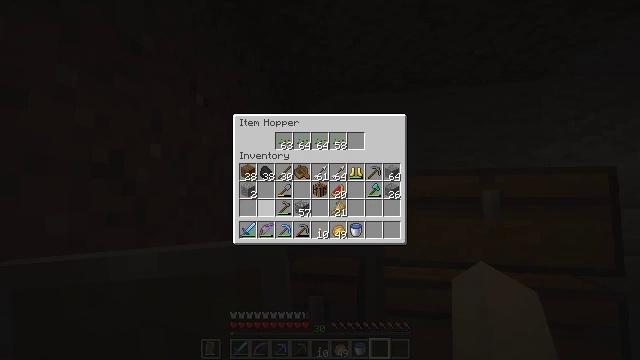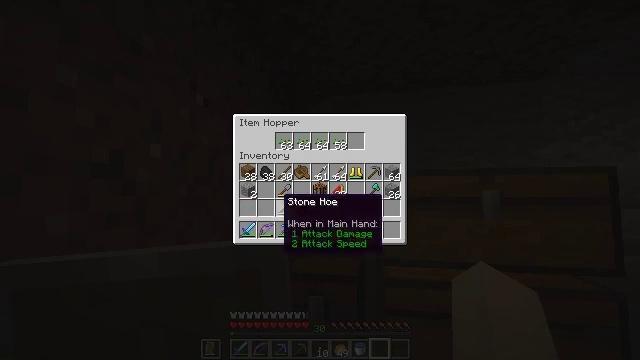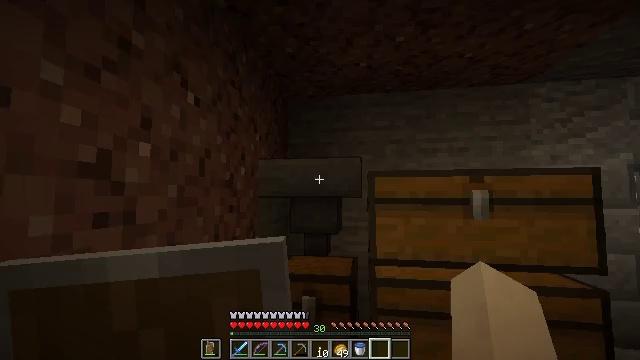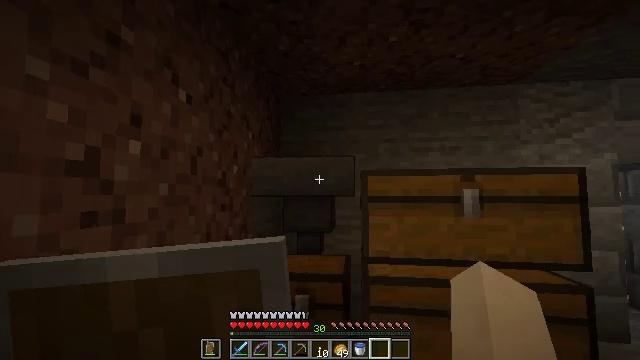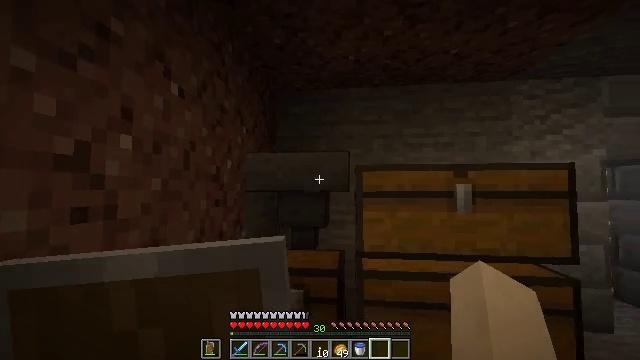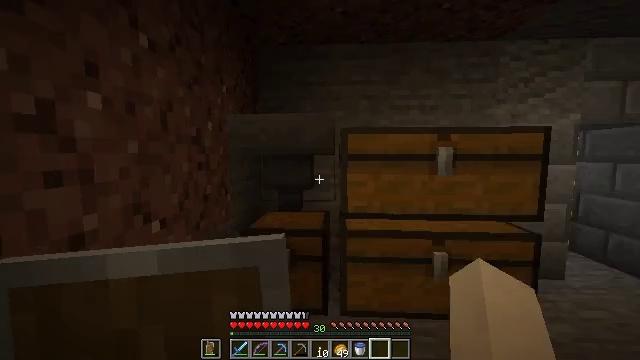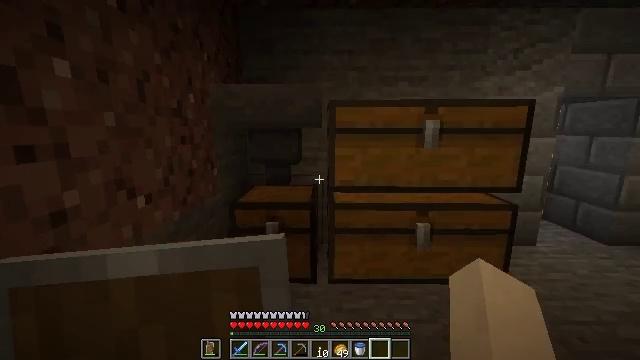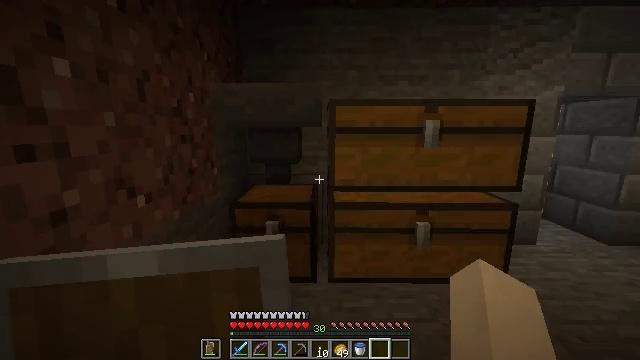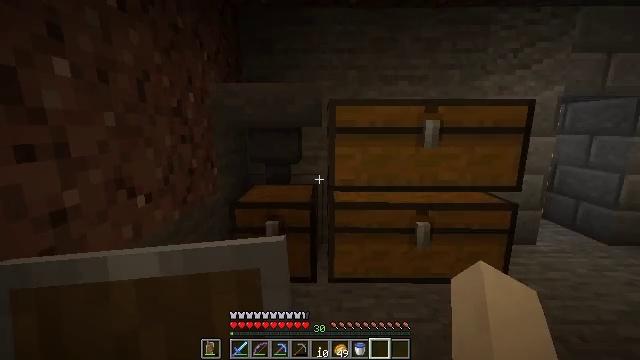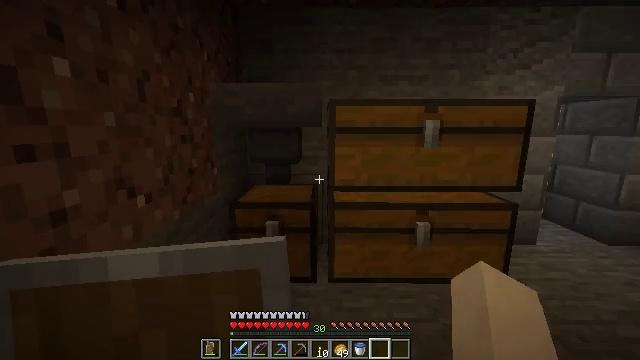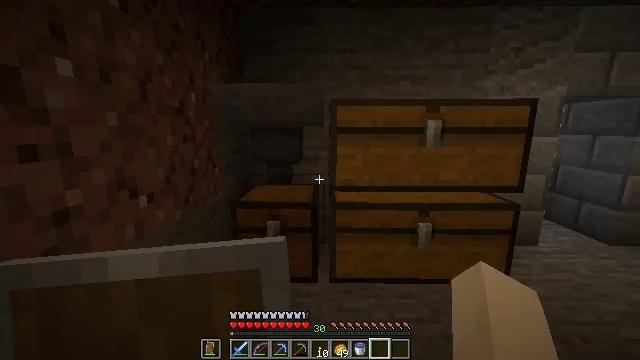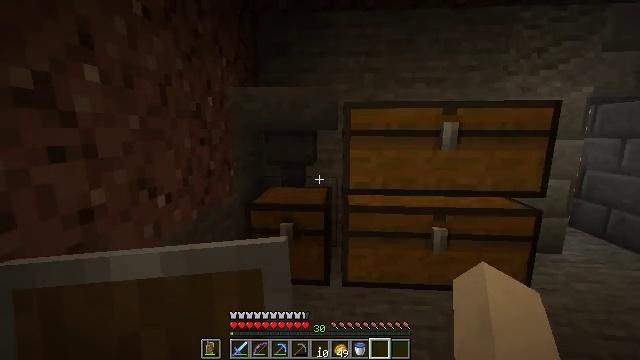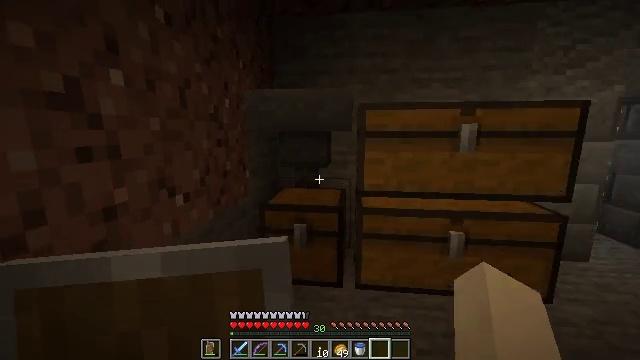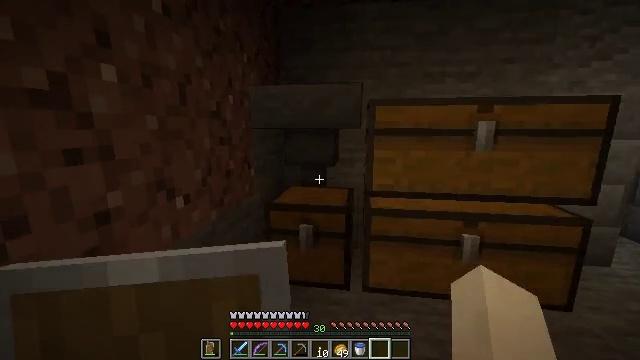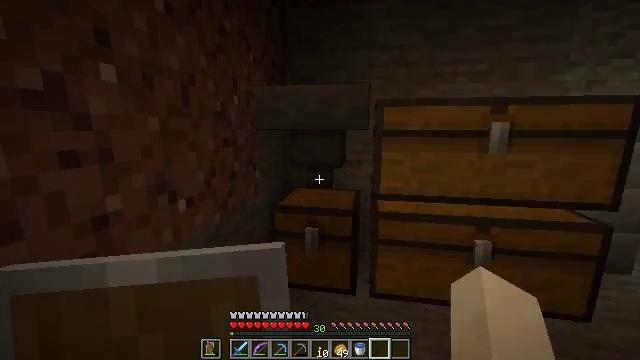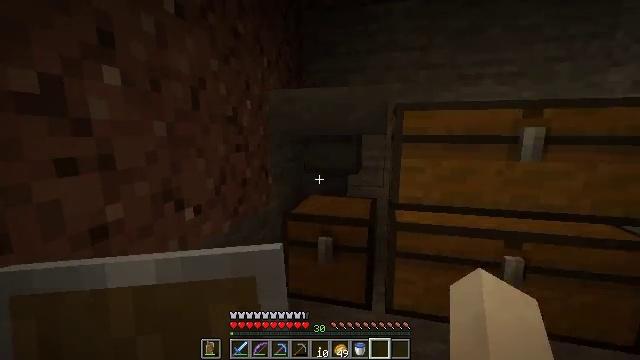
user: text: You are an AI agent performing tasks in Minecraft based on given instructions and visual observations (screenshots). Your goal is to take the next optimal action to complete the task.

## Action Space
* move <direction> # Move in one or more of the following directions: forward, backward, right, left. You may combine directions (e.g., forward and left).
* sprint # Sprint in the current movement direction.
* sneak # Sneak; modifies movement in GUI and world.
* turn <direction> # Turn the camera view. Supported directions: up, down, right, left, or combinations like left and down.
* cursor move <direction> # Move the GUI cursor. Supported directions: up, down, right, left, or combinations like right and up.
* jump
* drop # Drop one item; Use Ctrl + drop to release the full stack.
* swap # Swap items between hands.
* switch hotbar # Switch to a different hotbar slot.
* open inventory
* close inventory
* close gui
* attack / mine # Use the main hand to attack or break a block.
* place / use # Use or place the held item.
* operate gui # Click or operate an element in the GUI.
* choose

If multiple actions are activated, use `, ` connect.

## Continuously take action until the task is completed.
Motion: motion action
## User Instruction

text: Collect the hopper by mining it.
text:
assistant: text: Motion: cursor move right
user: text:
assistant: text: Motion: cursor move right
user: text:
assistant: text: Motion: turn right, close gui
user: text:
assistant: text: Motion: turn right and down
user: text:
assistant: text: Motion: turn right and down
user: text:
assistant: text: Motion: turn right and down
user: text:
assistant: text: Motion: no_op
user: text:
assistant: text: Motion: no_op
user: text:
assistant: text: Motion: no_op
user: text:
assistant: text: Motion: no_op
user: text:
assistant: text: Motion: turn left
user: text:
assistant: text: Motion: turn left
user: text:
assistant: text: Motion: move forward, turn left
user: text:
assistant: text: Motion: move forward, turn left
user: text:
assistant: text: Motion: move forward, turn left and up
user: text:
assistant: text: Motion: turn left and up, switch to hotbar 4
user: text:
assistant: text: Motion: turn right and up, switch to hotbar 4
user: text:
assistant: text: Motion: turn up, switch to hotbar 4
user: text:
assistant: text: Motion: no_op
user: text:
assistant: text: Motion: no_op
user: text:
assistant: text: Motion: no_op
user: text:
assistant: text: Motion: no_op
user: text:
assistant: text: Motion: attack / mine
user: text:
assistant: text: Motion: attack / mine
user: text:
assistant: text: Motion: attack / mine
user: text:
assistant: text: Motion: attack / mine
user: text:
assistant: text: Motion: attack / mine
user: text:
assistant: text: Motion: attack / mine
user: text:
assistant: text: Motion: attack / mine
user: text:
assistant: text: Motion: attack / mine